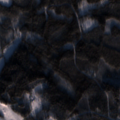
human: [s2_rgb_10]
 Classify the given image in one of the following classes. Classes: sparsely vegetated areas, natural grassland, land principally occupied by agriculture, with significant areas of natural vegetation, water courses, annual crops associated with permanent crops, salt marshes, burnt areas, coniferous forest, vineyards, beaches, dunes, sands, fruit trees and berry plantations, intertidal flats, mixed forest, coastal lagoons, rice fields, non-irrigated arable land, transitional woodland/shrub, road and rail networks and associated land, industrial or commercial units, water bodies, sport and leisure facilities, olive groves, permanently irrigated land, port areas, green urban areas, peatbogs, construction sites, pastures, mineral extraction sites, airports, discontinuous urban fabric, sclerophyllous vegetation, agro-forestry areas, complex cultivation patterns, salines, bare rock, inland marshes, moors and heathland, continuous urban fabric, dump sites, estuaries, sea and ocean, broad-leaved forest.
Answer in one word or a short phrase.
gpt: broad-leaved forest, coniferous forest, mixed forest, transitional woodland/shrub